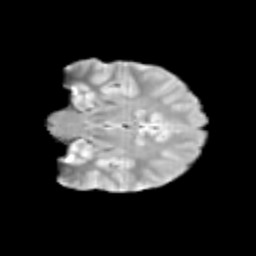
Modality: T2w
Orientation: coronal
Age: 13
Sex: male
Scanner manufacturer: siemens
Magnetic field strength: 3 T
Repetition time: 3.8 s
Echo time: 0.07 s